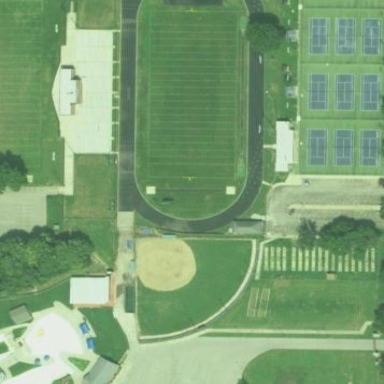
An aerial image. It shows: American football pitch for leisure and sport activities.